Question: I have some troubles with creating folders in virtualenv. The directory is right. The folder is created but there are a lot of errors. Tried to reinstall Python, pip and Django. Nothing worked for me.

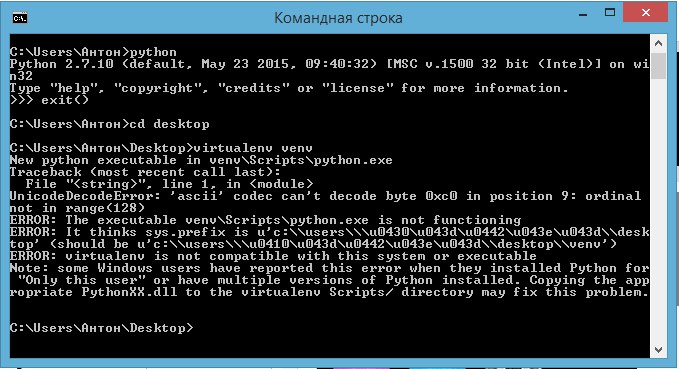
Answer: The issue is that python2 by default uses the ascii encoding when opening files and when encoding file paths.
And your username contains non-ascii characters - so, it gives this error.
---
So, first off - I'd recommend you use python3 - python2 is old, python3 is going to be the next thing which will be supported. This will automatically fix this issue, as python3 uses unicode by default.
---
But if you want to continue with python2 ...
One possible method is changing this behaviour to use utf. Make 'sitecustomize.py' and add:
'''
import sys
reload(sys)
sys.setdefaultencoding('UTF8')
'''
More info here - <URL>
---
The easier method is simply dont do it in your HOME directory (i.e. make sure the path doesnt have your username)
Make a 'C:\python_venv' and do it there.